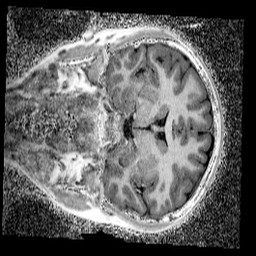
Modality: UNIT1_denoised
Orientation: coronal
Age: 11
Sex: male
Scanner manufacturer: siemens
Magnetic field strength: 3 T
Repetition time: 4 s
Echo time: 0.00299 s